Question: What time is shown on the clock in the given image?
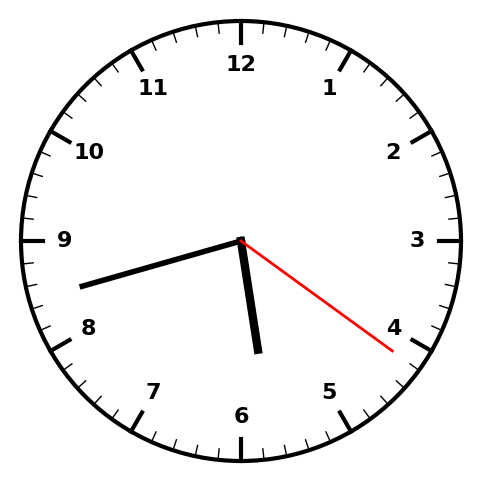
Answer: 05:42:21